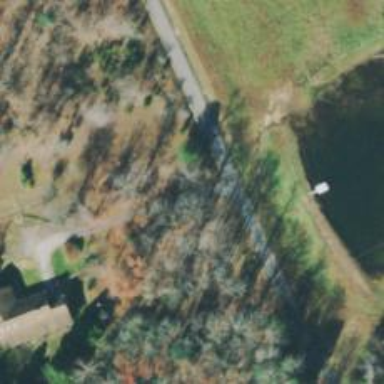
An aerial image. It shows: Driveway leading to service road.